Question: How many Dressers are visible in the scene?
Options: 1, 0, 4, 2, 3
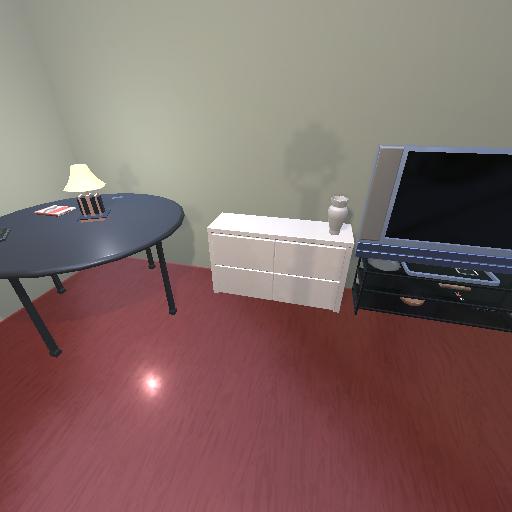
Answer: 1